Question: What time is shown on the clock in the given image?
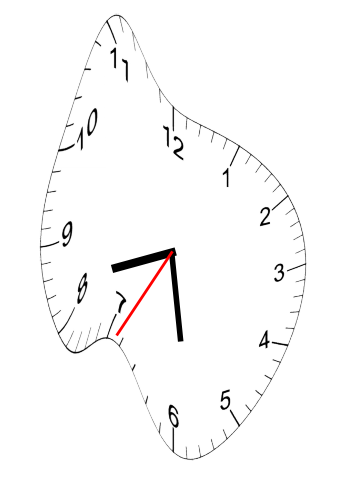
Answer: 08:28:35